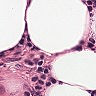
Metastatic tissue present: no